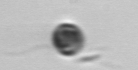
Label: flagellate